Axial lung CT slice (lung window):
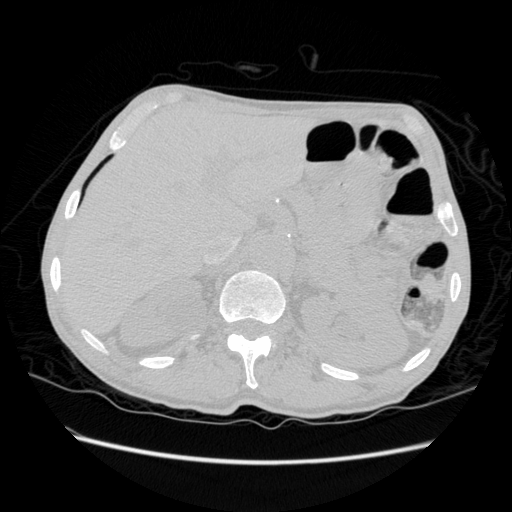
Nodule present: no